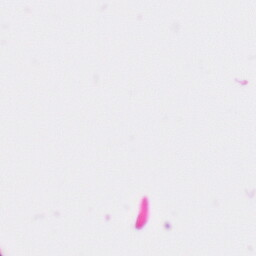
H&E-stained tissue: Pancreatic